Question: have a photo attached to explain the concept, but essentially, I want to have a background video or image with multiple pngs layered on top like so.

how would I achieve this? I sense that jit.alphablend is a component of this...
I have also posed this to the MAX forums here <URL> the sample patch I have created is there.
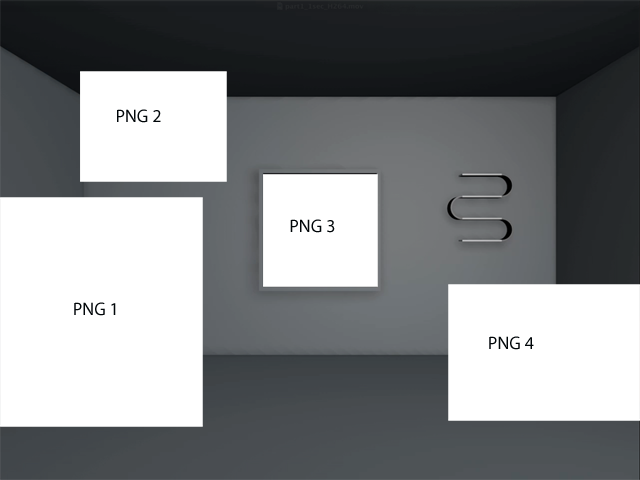
Answer: Answer was found here, <URL>
1. each "layer" gets connected to a jit.gl.videoplane object
2. all "layers" get routed to a jit.gl.render object
3. the jit.gl.render object gets routed to a jit.window ob (or similar)